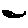
Label: fish